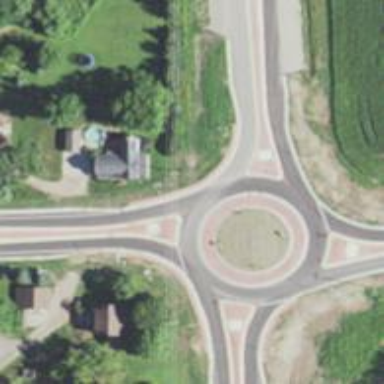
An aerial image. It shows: Secondary road leading to roundabout.